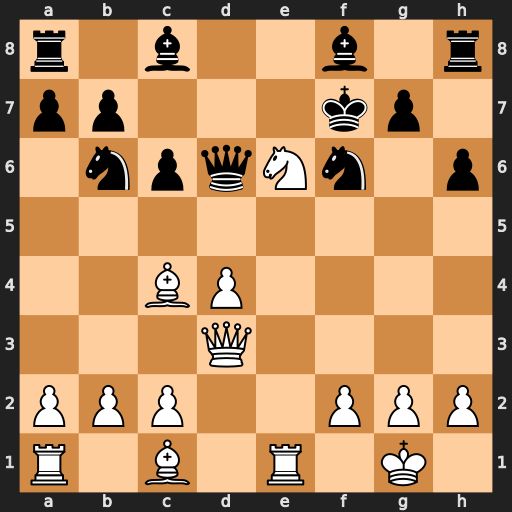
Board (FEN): r1b2b1r/pp3kp1/1npqNn1p/8/2BP4/3Q4/PPP2PPP/R1B1R1K1
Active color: w
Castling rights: -
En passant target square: -
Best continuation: Ng5#